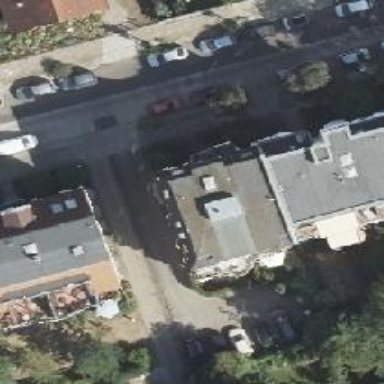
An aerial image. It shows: Apartment building with quadruple saltbox roof shape.